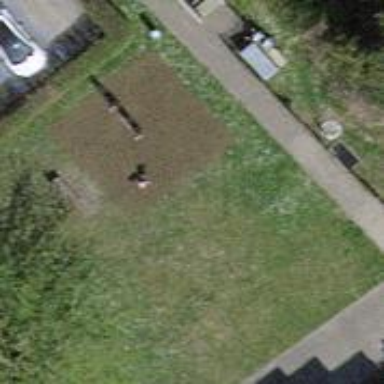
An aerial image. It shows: Playground area for leisure land.